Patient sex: F
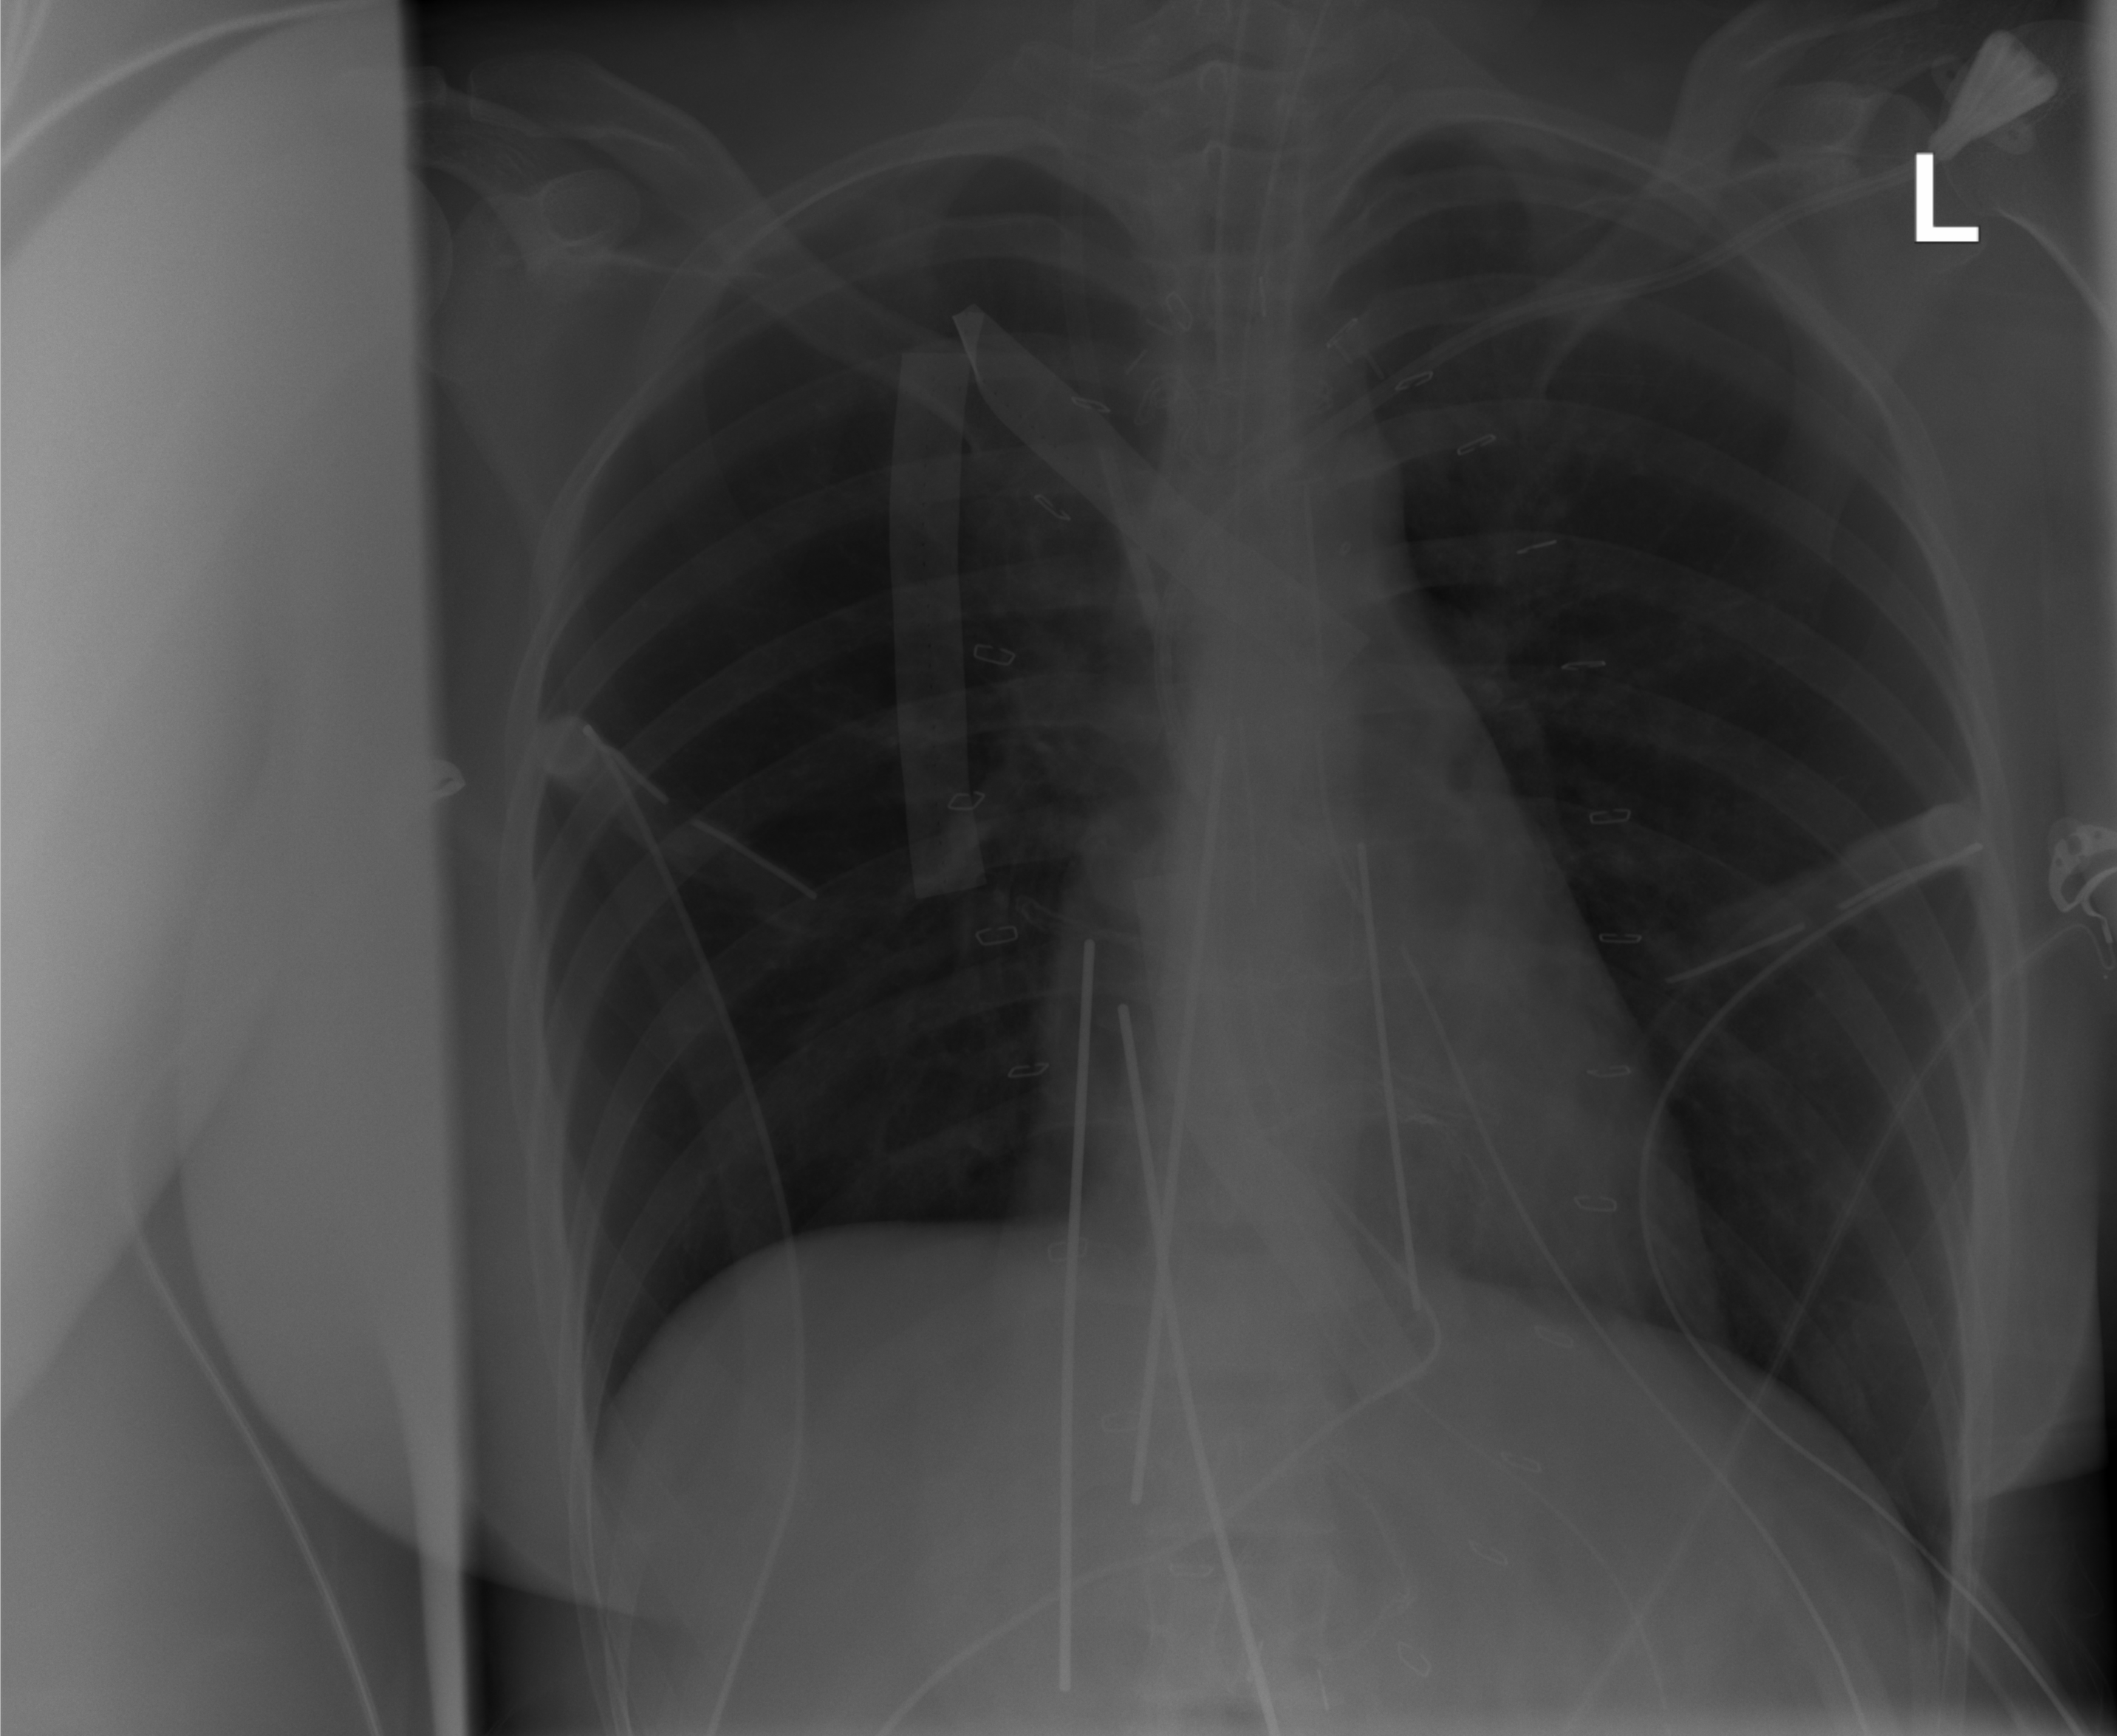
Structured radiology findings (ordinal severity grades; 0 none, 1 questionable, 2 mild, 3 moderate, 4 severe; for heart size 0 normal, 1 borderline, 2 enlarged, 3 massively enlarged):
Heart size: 0
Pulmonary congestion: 0
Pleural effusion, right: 0
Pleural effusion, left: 0
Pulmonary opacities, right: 0
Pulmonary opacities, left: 0
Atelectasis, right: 0
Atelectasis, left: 0